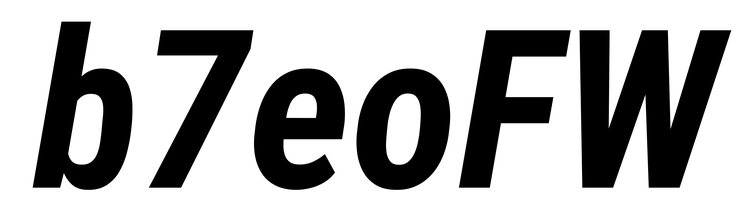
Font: Roboto-Italic_Condensed_Bold_Italic